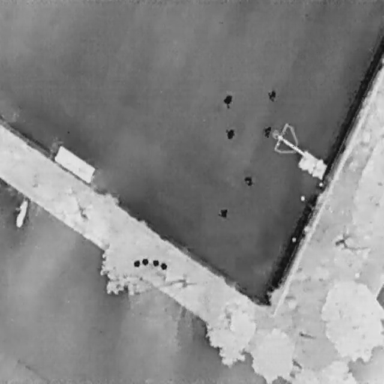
There are seven objects shown in the infrared image, including six People, and a Bicycle.